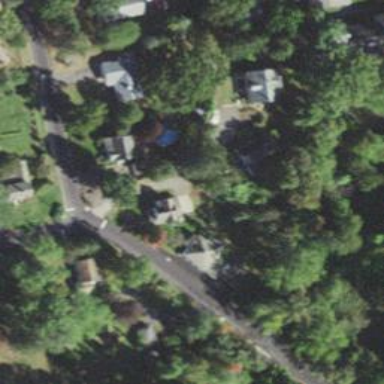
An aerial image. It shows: Residential driveway used as service road.